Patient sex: M
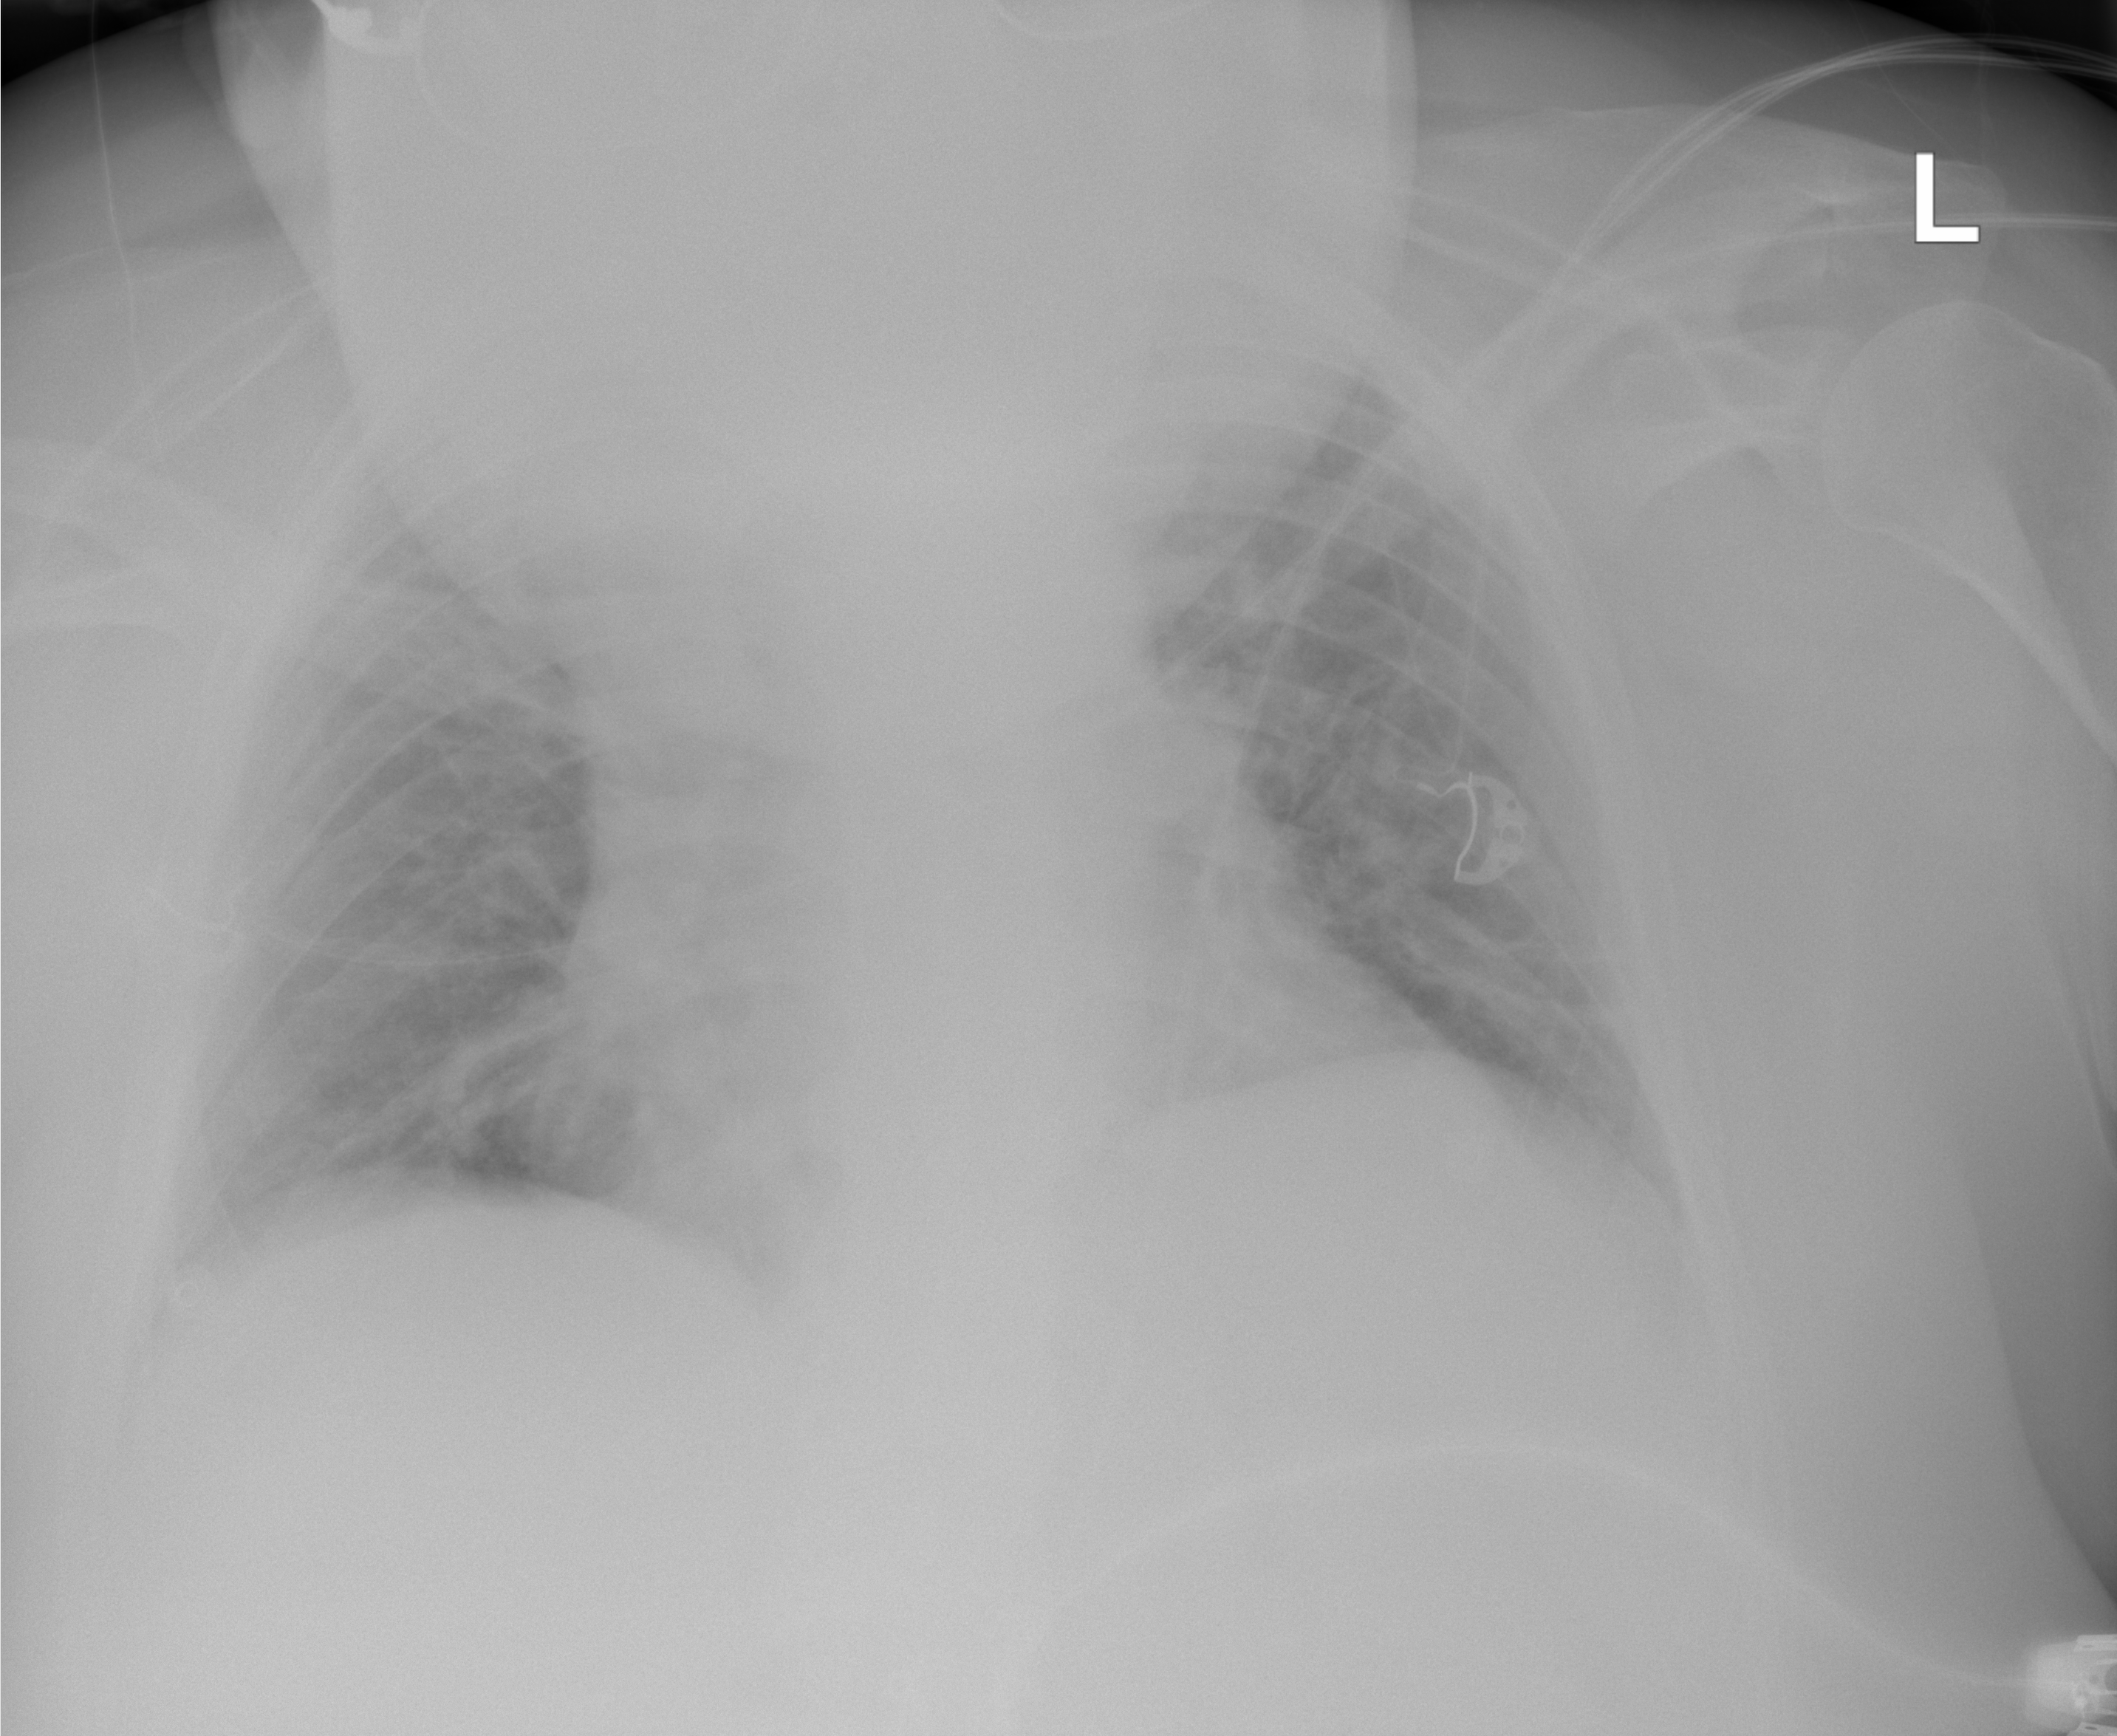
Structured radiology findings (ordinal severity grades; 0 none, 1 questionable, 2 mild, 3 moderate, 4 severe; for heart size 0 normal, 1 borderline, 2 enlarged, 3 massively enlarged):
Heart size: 2
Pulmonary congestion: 2
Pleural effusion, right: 0
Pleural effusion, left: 0
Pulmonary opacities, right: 1
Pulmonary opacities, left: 1
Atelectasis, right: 0
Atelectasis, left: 2